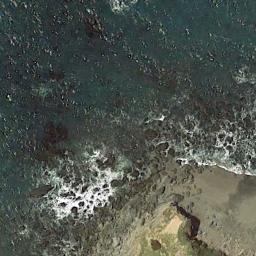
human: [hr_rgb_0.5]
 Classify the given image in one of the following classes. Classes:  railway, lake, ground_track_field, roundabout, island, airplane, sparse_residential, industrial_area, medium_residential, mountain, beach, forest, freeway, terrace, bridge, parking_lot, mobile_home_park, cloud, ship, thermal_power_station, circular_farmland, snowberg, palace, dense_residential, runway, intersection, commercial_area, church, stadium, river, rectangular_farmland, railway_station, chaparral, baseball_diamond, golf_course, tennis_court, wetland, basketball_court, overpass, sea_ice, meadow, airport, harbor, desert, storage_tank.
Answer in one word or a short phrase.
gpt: beach